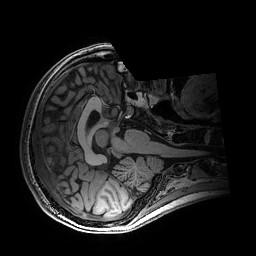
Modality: T1w
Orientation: axial
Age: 23
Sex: female
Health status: healthy
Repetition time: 2.53 s
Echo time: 0.0034 s